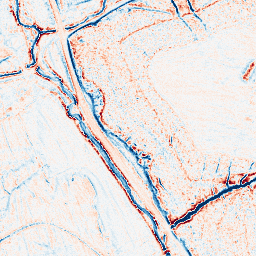
Category: edge_preserving
Decomposition family: anisotropic_diffusion
Decomposition parameters: iterations: 10
kappa: 100
gamma: 0.15
Upsampling method: lanczos
Upsampling parameters: scale: 4
Upsampling scale: 4